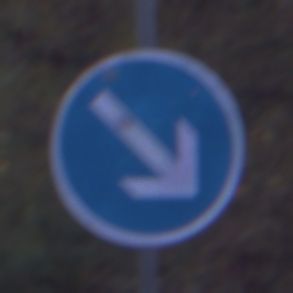
Verkehrszeichen: VorgeschriebeneVorbeifahrtRechts
Umgebung: Outdoor, Suburban
Tageszeit: Night
Wetter: PartlyCloudy
Licht: Artificial
Jahreszeit: NotSpecified
Kontrast: LowContrast